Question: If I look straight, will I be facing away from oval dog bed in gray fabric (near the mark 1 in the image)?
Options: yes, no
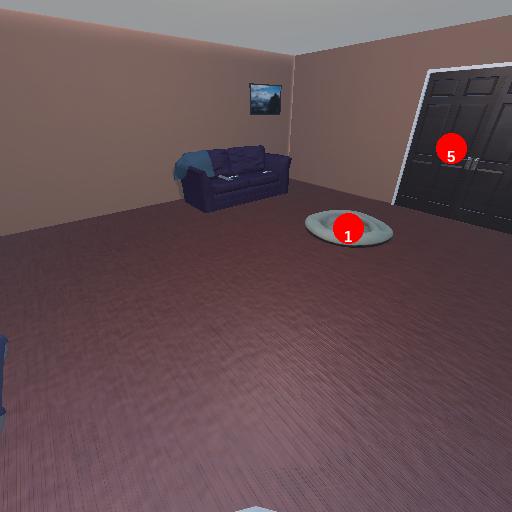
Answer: yes